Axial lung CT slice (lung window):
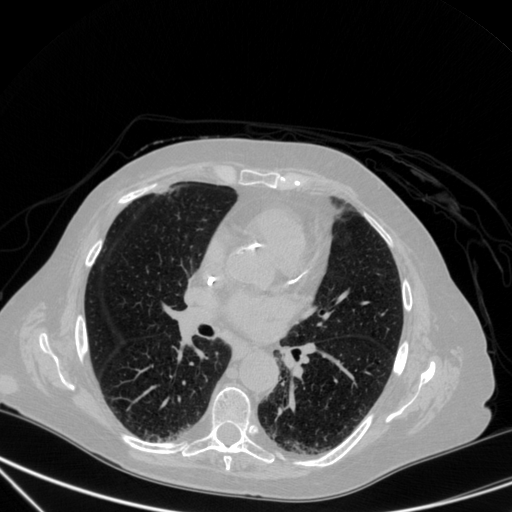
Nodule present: no